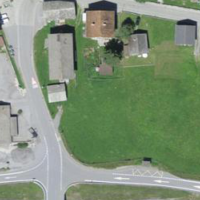
EUNIS habitat code: 24
Species observed at this site:
Phoenicurus ochruros
Bistorta vivipara
Sylvia atricapilla